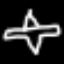
Label: airplane